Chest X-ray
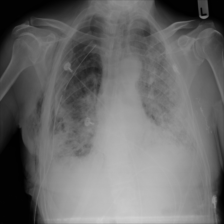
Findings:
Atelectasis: negative
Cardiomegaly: negative
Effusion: positive
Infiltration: negative
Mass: negative
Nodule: negative
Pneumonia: negative
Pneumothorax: positive
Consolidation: negative
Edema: negative
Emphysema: negative
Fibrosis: negative
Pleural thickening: negative
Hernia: negative